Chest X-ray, PA view. Patient: 40 years old, sex M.
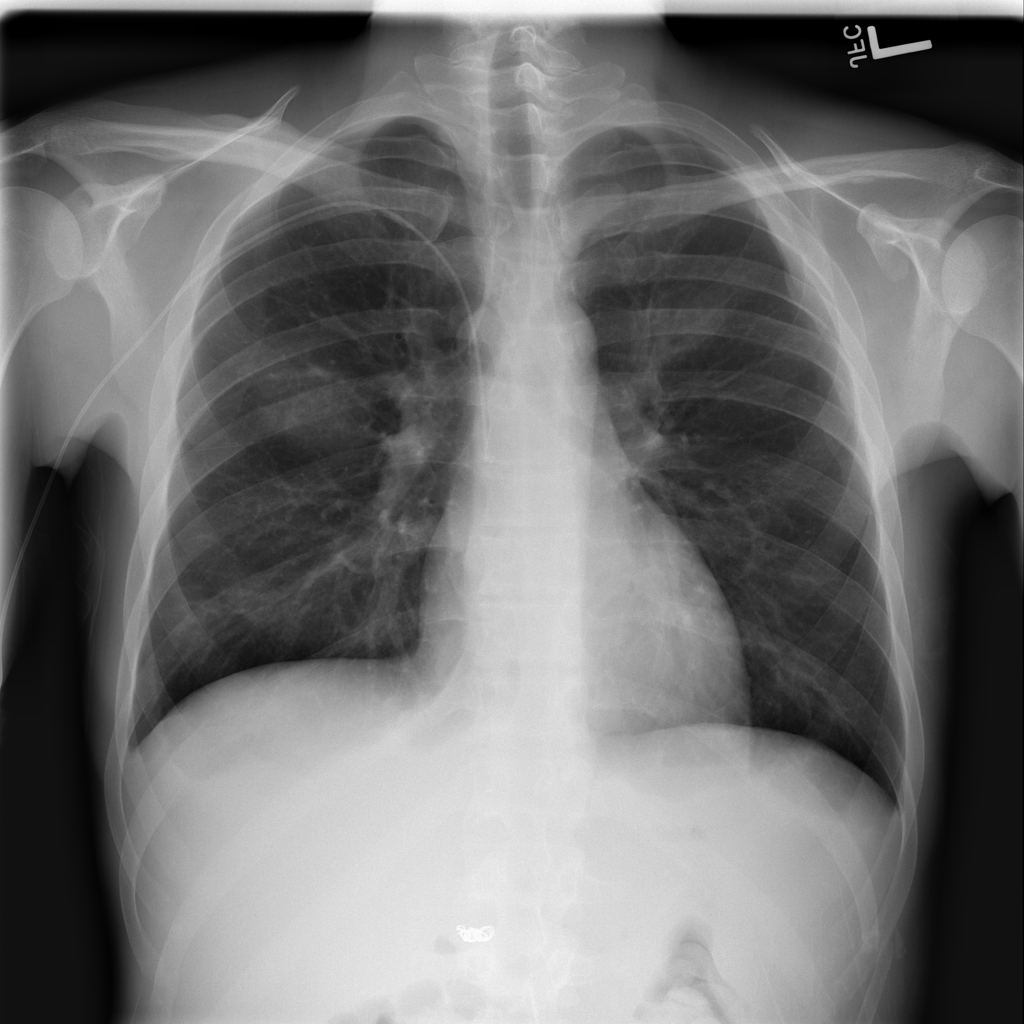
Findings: Effusion, Mass